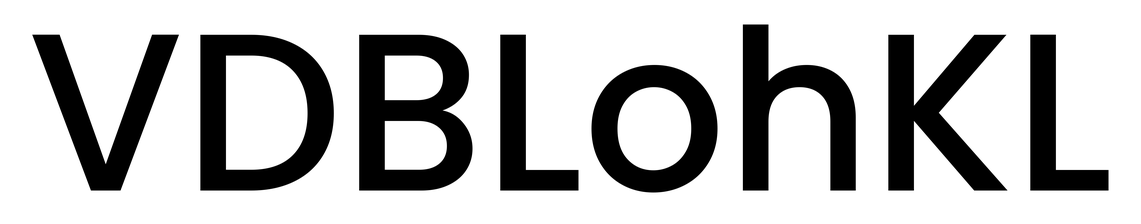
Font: Poppins-Medium